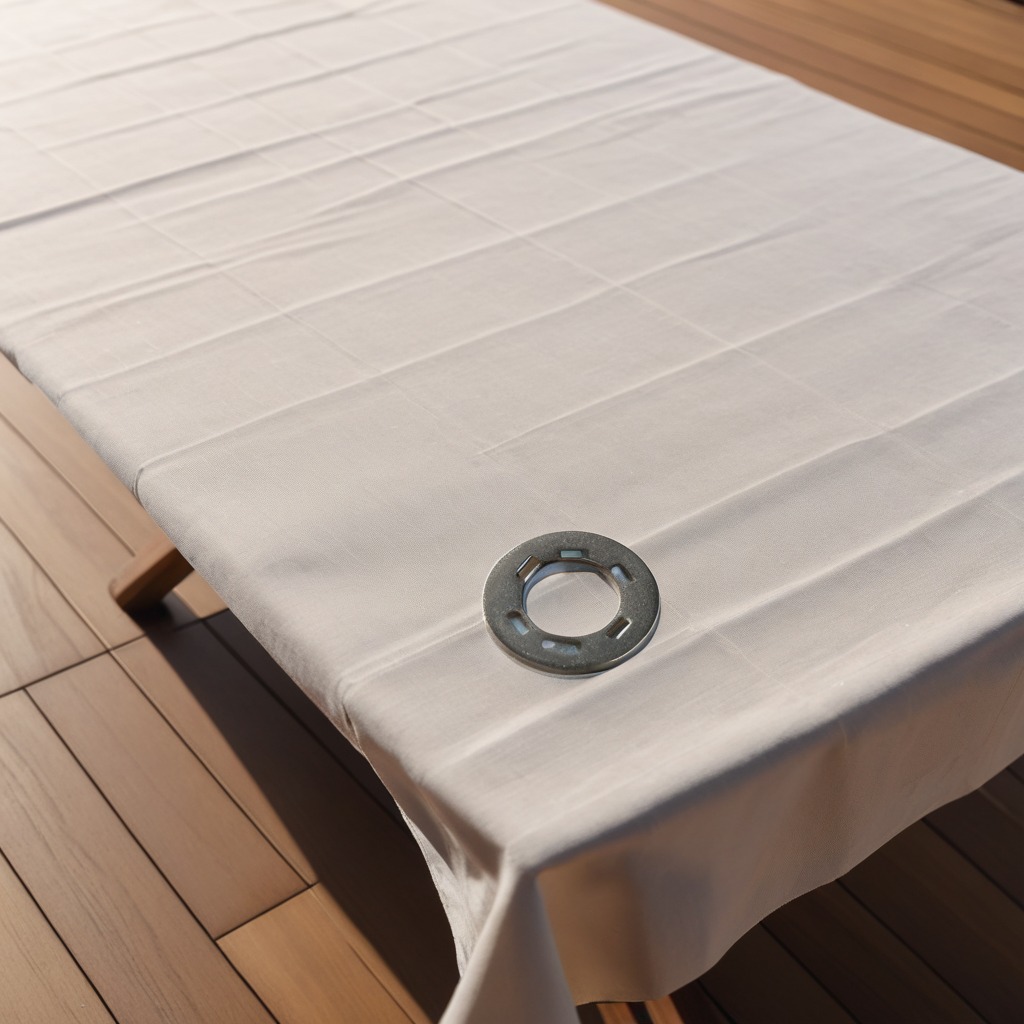
A flat metal washer lies on a wooden table.